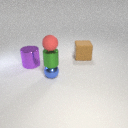
small green metal cylinder above small blue metal sphere